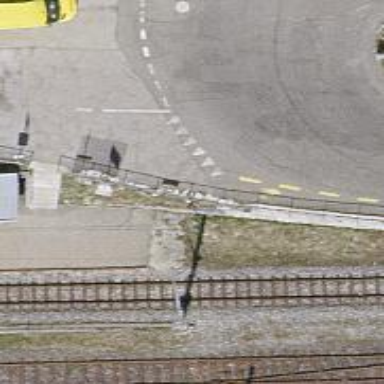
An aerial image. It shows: Platform with shelter for public transport.